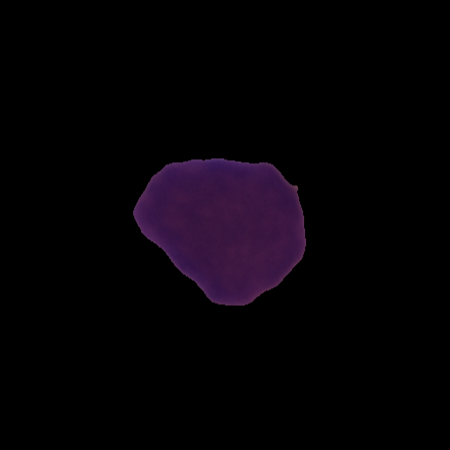
Label: healthy